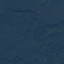
Label: Forest